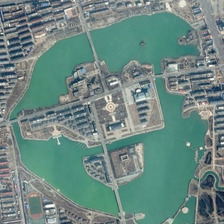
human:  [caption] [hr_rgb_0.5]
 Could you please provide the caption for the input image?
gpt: a large pond with two islands is in a park surrounded by many buildings .

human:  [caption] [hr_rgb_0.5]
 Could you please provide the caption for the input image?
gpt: a large pond with two islands is in a park surrounded by many buildings .

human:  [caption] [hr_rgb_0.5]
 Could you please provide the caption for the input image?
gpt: a large pond with two islands is in a park surrounded by many buildings .

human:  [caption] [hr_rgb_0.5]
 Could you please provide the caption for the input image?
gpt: a large pond with two islands is in a park surrounded by many buildings .

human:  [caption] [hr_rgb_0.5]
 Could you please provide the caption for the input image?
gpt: a large pond with two islands is in a park surrounded by many buildings .